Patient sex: M
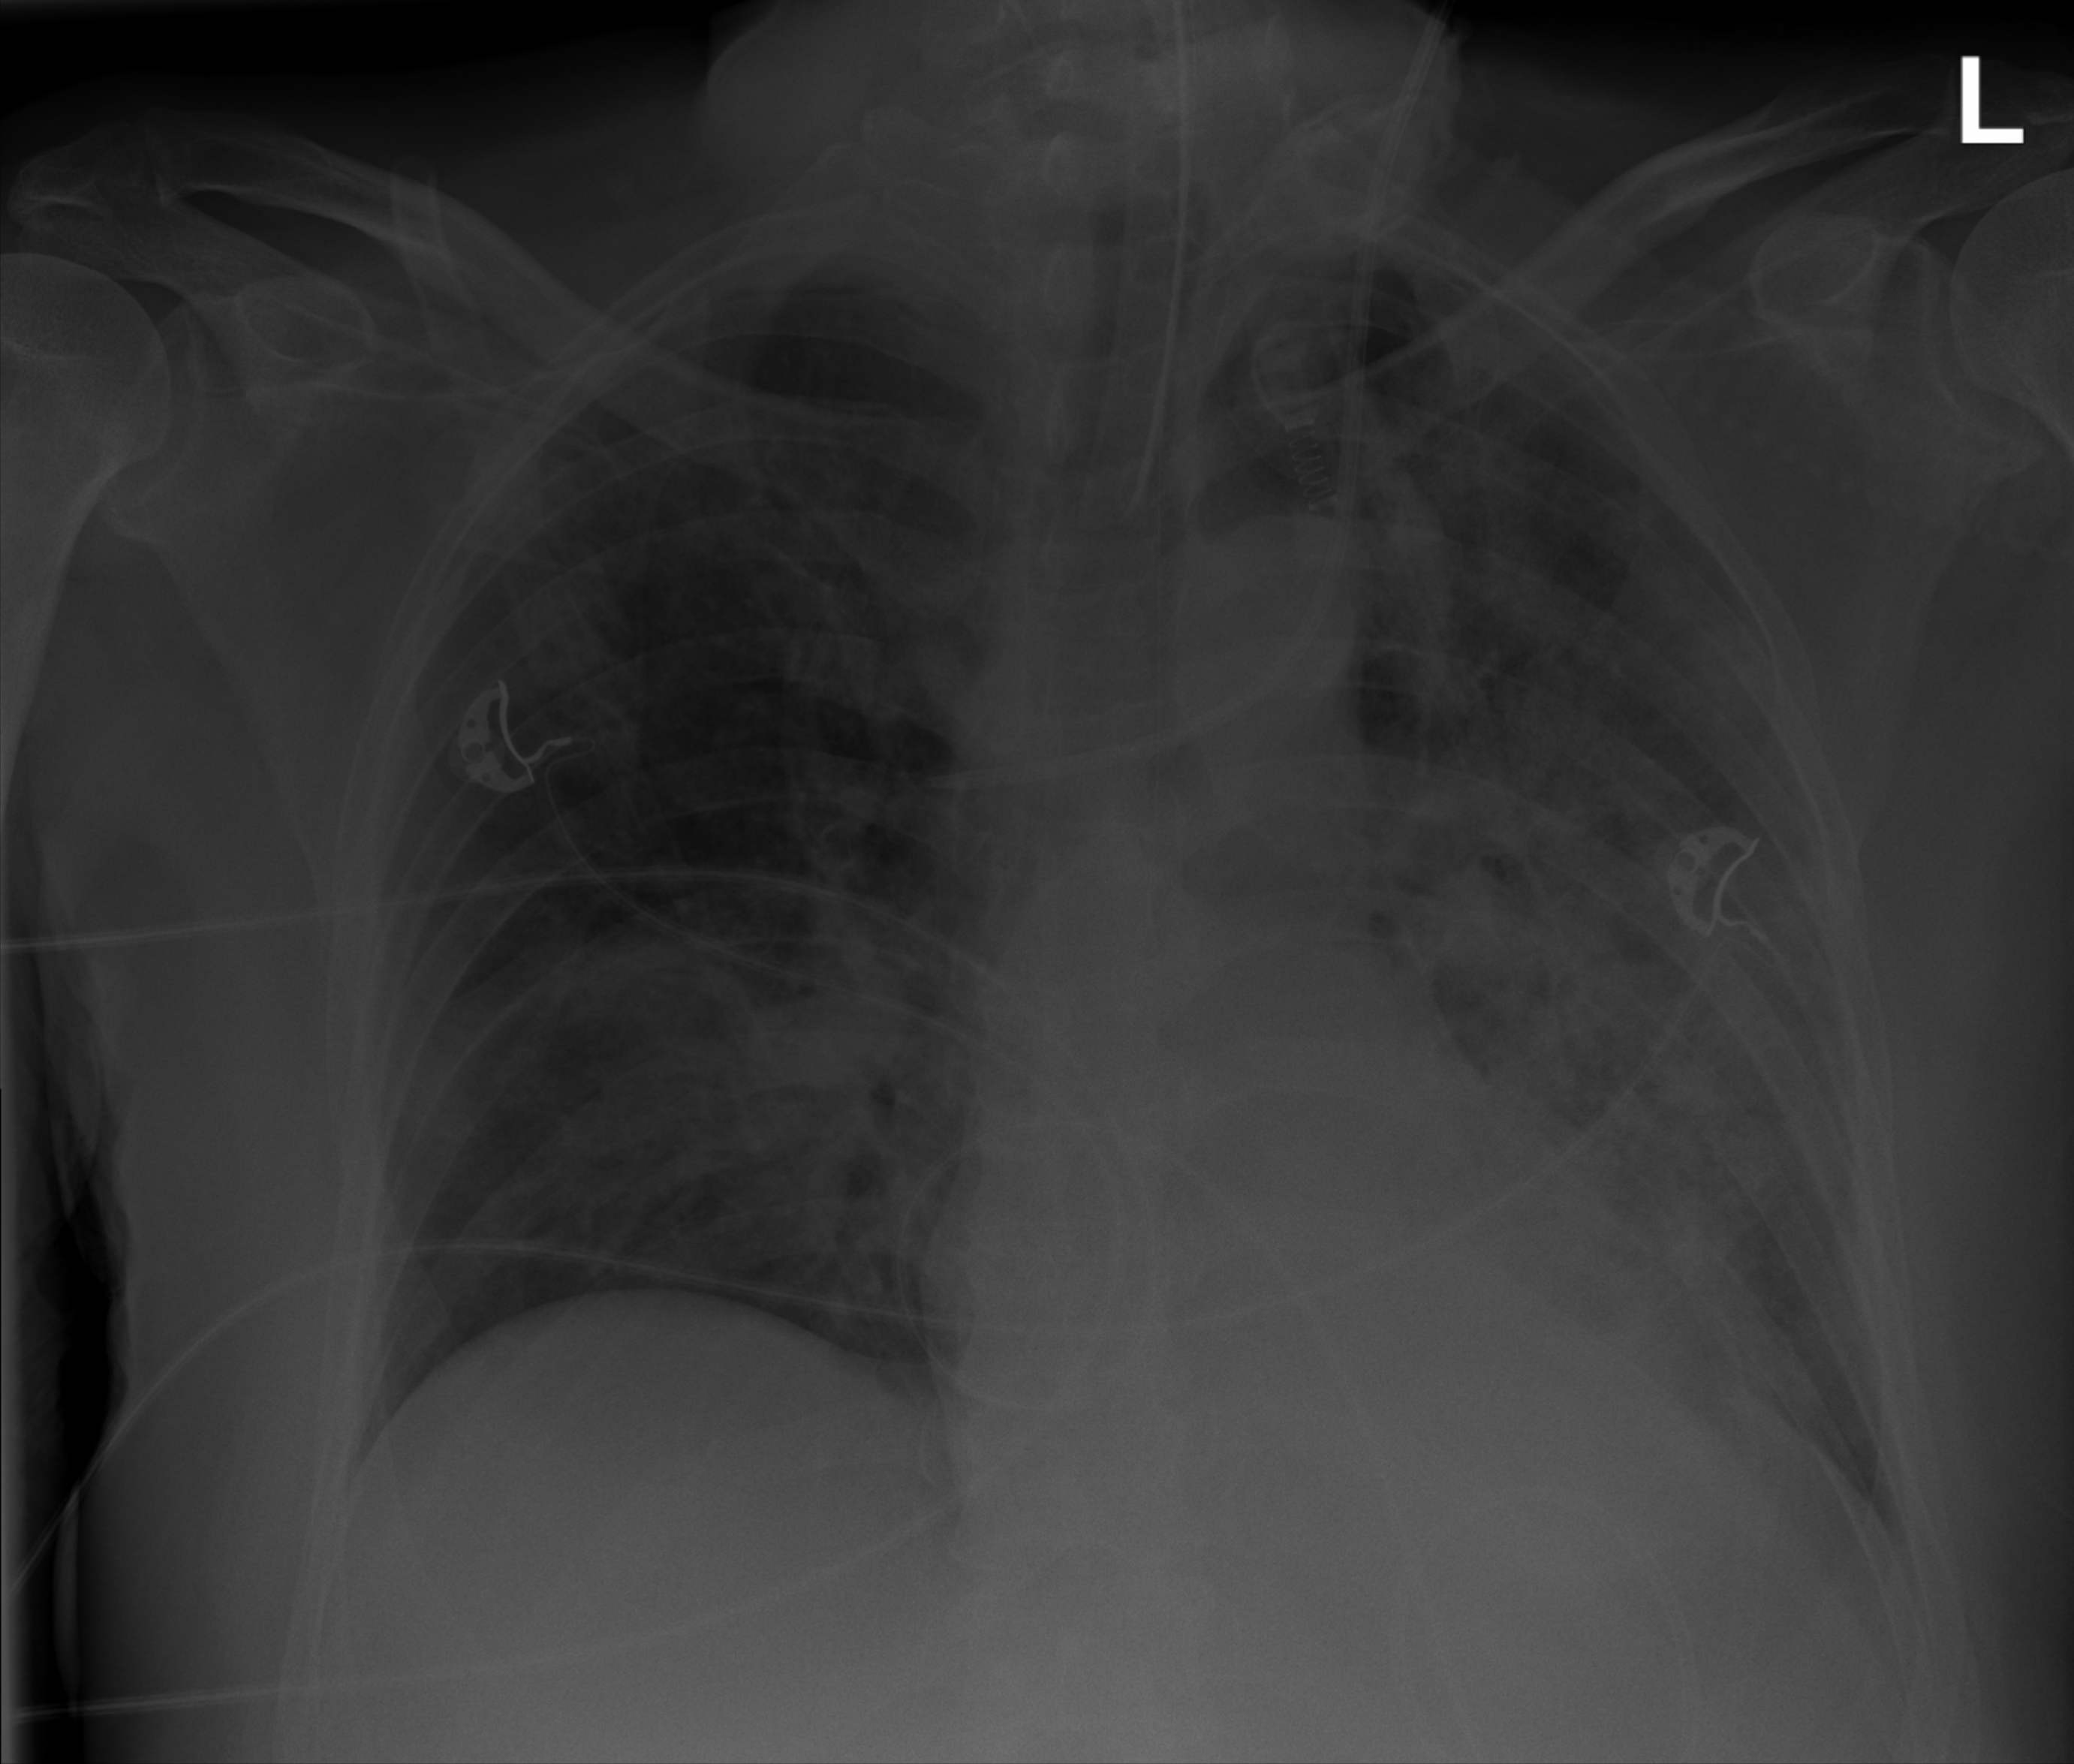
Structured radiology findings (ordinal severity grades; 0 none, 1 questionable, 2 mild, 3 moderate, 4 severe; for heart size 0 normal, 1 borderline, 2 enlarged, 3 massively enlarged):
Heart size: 0
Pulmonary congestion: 0
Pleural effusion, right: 0
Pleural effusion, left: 0
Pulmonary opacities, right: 3
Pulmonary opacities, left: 4
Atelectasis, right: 2
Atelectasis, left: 2